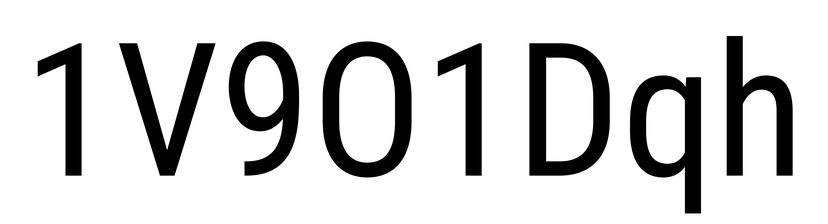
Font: Roboto_Condensed_Regular